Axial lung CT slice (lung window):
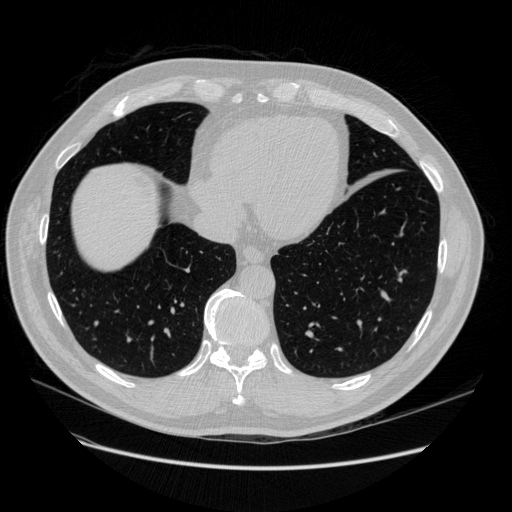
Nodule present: no